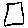
Label: square